Field crop: maize
Growth stage: 1
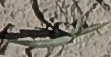
Species: sorghum